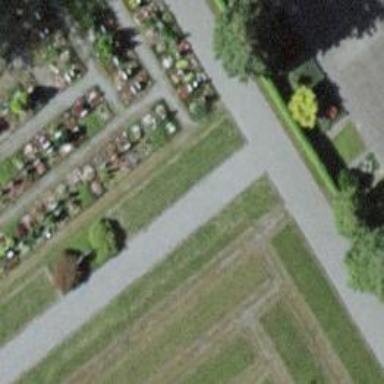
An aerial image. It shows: Path with fine gravel surface.